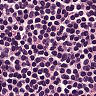
Metastatic tissue present: no